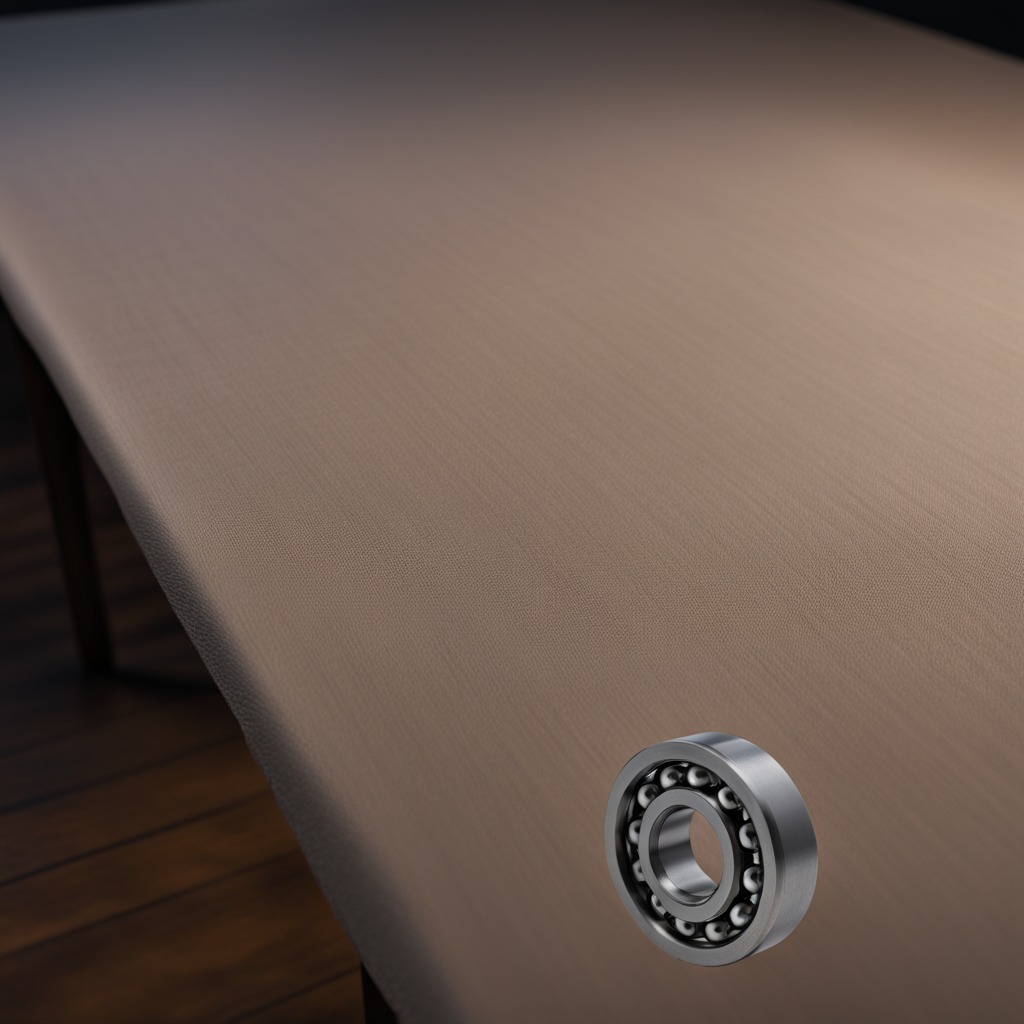
A metal ball bearing lies on a wooden table inside a workshop at night.